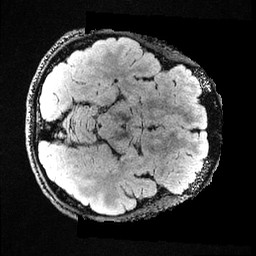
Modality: FLAIR
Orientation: axial
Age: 22
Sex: male
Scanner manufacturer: ge
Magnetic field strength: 3 T
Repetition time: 4.802 s
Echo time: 0.1157 s